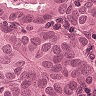
Metastatic tissue present: yes